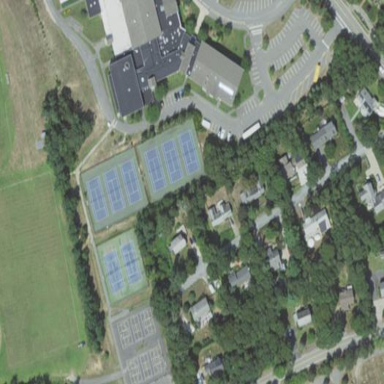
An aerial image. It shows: Tennis court on the leisure land pitch.